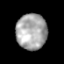
Tissue: prostate
Cell type: T cells
Senescence score: 0.3042
Nuclear area (px): 1072
Mean DAPI intensity: 167.837